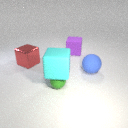
small green rubber sphere to the right of large red metal cube